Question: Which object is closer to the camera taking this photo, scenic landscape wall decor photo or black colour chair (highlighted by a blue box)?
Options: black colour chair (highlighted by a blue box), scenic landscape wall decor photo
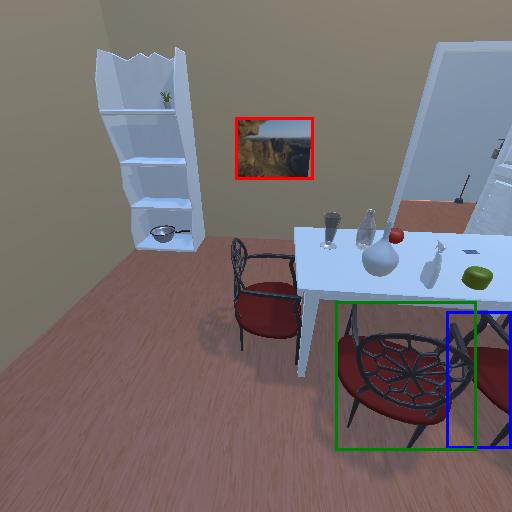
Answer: black colour chair (highlighted by a blue box)